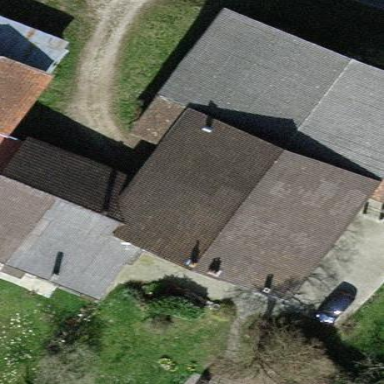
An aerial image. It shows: Simple and straightforward house.